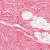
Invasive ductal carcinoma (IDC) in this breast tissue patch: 0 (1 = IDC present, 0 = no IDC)